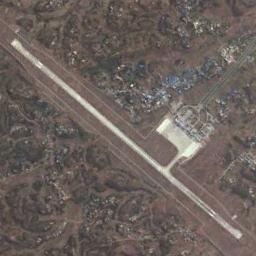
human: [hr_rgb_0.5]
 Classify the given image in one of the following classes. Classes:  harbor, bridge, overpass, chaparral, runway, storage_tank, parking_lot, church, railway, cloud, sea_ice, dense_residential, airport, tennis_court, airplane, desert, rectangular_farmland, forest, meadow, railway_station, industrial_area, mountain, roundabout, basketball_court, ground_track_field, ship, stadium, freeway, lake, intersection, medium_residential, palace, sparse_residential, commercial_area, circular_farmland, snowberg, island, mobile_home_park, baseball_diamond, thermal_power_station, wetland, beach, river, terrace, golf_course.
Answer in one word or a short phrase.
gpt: airport